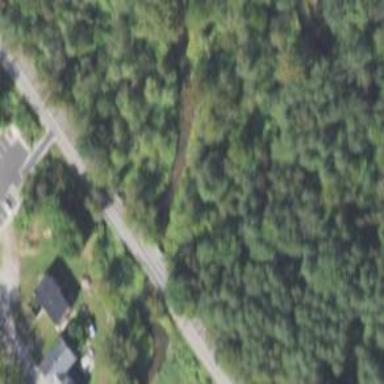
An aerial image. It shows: Preserved railway bridge over the rail line.